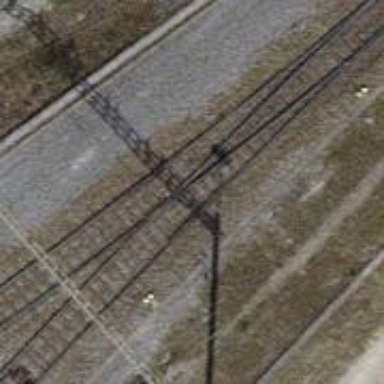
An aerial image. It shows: Yard with single rail track. The railway track is electrified with contact line for service purposes.